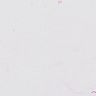
Metastatic tissue present: no